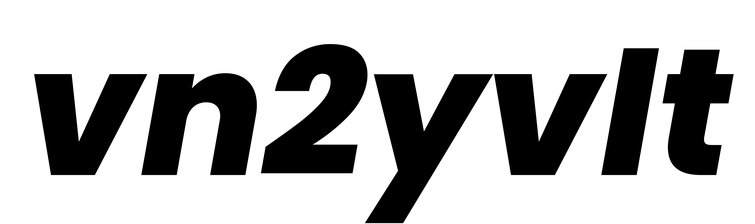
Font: Poppins-ExtraBoldItalic